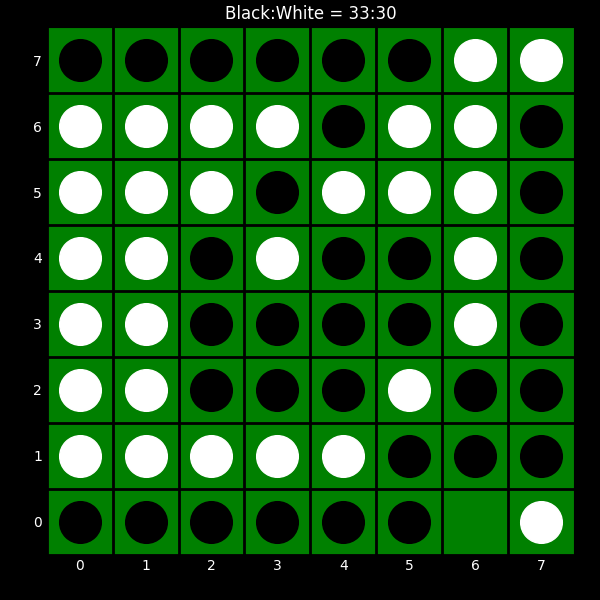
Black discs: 33
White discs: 30